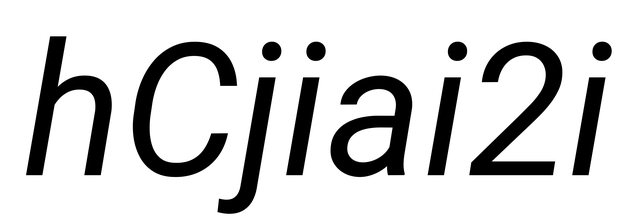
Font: Roboto-Italic_Italic